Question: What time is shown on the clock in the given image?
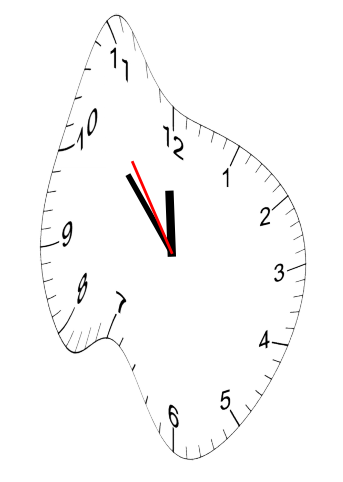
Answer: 11:52:54